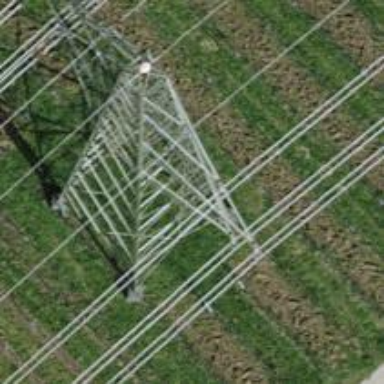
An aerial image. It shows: Power tower.